Interaction volume radius: 5 \u00c5
Interaction volume height: 20 \u00c5
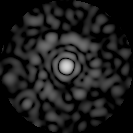
Disorder parameter: 0.8327